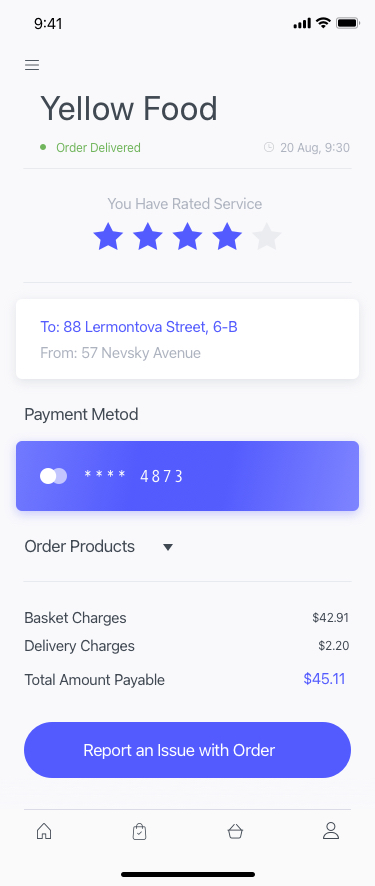
Text in this UI design:
Total Amount Payable
Delivery Charges
Basket Charges
$42.91
$2.20
$45.11
Report an Issue with Order
Order Products
**** 4873
Payment Metod
To: 88 Lermontova Street, 6-B
From: 57 Nevsky Avenue
You Have Rated Service
20 Aug, 9:30
Yellow Food
Order Delivered